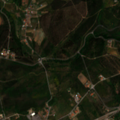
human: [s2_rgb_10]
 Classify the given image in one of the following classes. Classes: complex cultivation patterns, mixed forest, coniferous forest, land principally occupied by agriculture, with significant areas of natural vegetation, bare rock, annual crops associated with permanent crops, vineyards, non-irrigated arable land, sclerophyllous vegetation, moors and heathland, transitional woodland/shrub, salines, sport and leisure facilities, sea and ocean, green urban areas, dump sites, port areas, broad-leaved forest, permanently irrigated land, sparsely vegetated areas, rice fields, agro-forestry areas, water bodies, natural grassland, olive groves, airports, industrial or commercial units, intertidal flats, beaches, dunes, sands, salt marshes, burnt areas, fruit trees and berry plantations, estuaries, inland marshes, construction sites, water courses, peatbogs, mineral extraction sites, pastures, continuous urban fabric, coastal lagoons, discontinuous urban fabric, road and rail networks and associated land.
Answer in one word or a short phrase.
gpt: discontinuous urban fabric, olive groves, land principally occupied by agriculture, with significant areas of natural vegetation, mixed forest, transitional woodland/shrub